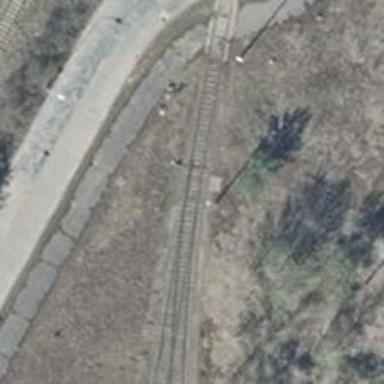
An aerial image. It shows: Railway switch.